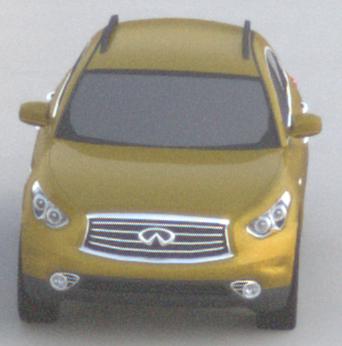
Make: Infiniti
Model: FX 37
Detailed model: FX (S51)
Model produced from: 2012/07
Model produced until: 2013/10
Doors: 5
Color: yellow
Road condition: dry road
Daytime: sunrise or sunset
Contrast: low contrast